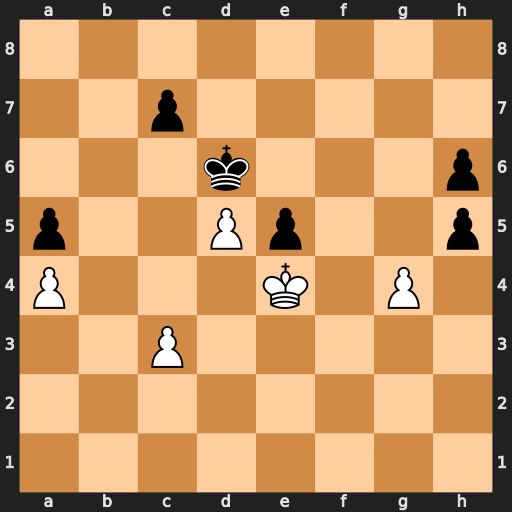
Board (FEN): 8/2p5/3k3p/p2Pp2p/P3K1P1/2P5/8/8
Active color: w
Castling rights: -
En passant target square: -
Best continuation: gxh5 Kc5 Kxe5